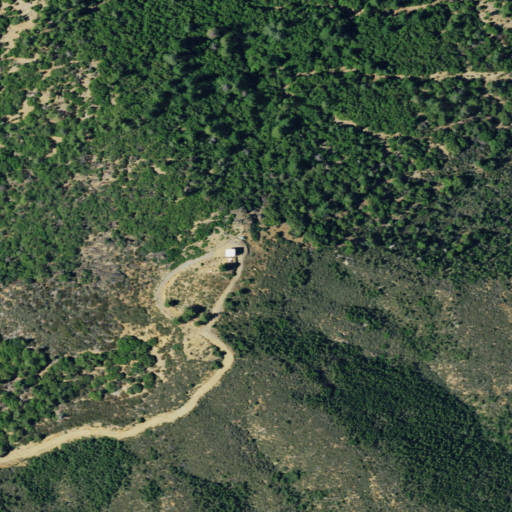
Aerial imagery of mountain in California named Eagle Peak containing grassland, open development, evergreen forest, and shrub